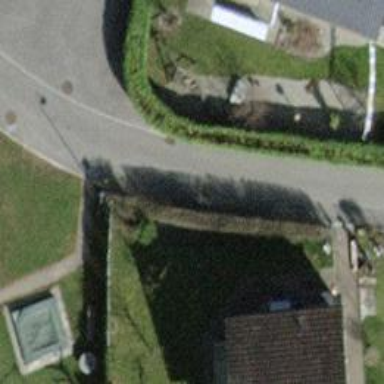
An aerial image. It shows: Hedge acting as barrier.